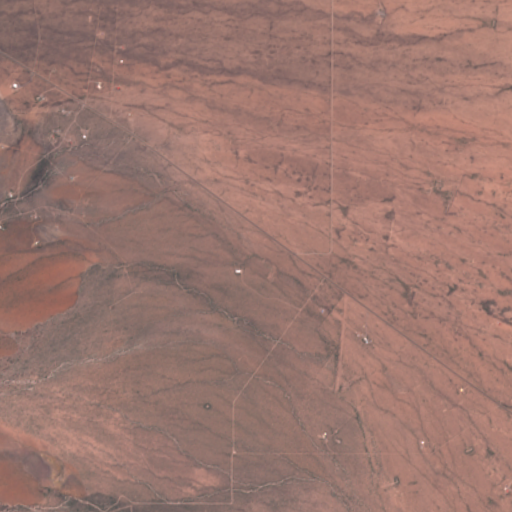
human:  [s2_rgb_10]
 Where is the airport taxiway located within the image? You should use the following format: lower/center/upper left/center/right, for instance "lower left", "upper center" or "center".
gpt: The airport taxiway is located in the center right of the image.
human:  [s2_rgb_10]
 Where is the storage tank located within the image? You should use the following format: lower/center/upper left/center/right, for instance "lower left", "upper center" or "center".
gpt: The storage tank is located in the center left of the image.
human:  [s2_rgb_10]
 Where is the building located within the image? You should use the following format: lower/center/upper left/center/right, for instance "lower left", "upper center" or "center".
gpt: The building is located in the upper left of the image.
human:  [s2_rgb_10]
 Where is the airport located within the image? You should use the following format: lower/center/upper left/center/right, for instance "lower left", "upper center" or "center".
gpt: There is no airport in the image.